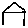
Label: house